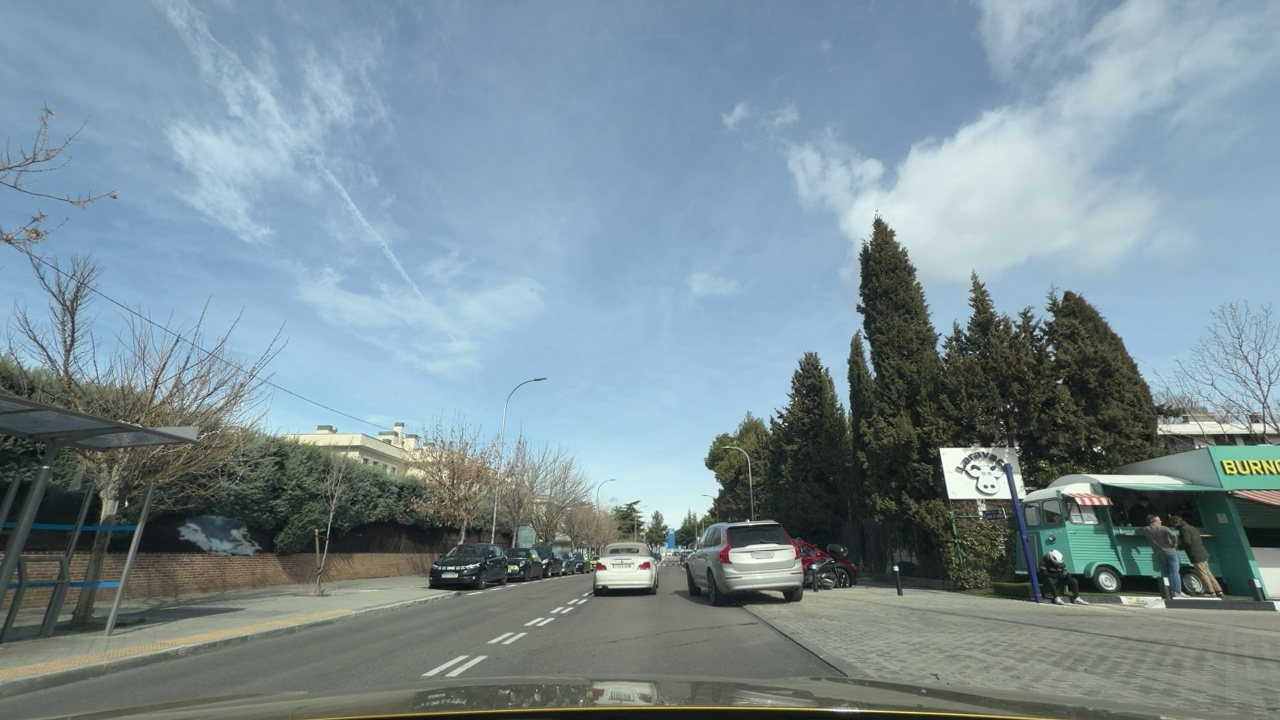
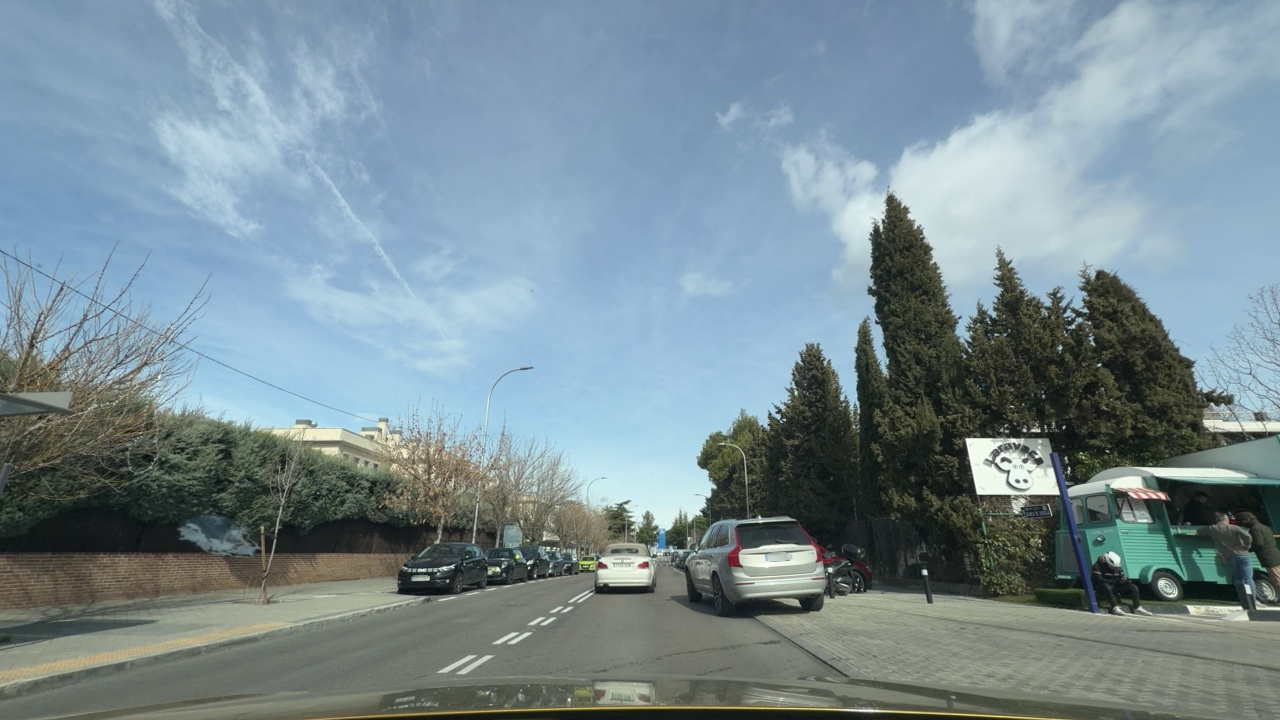
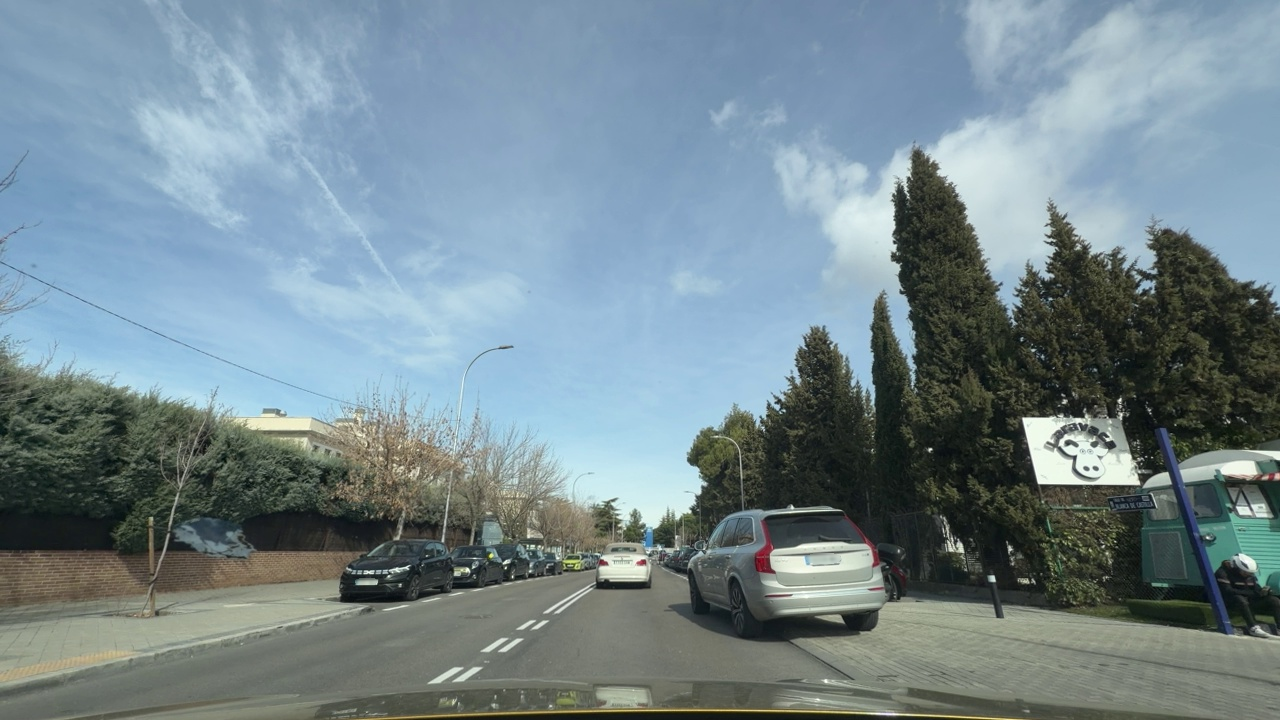
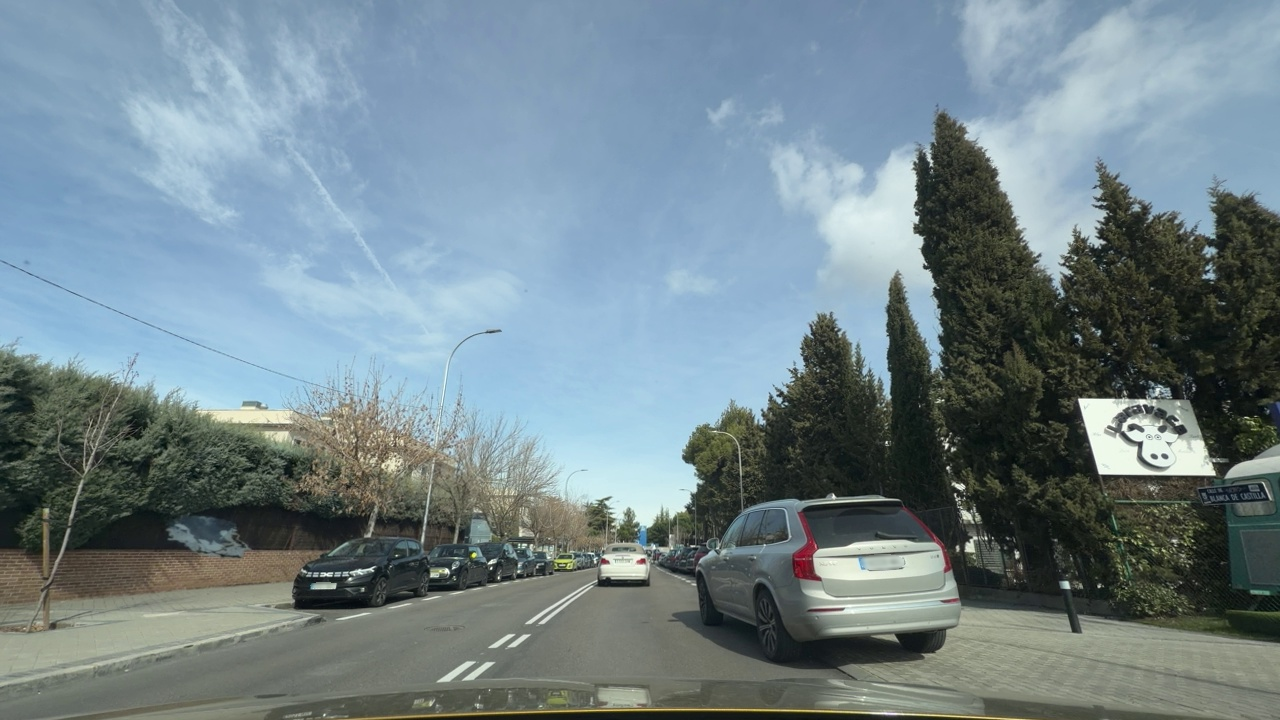
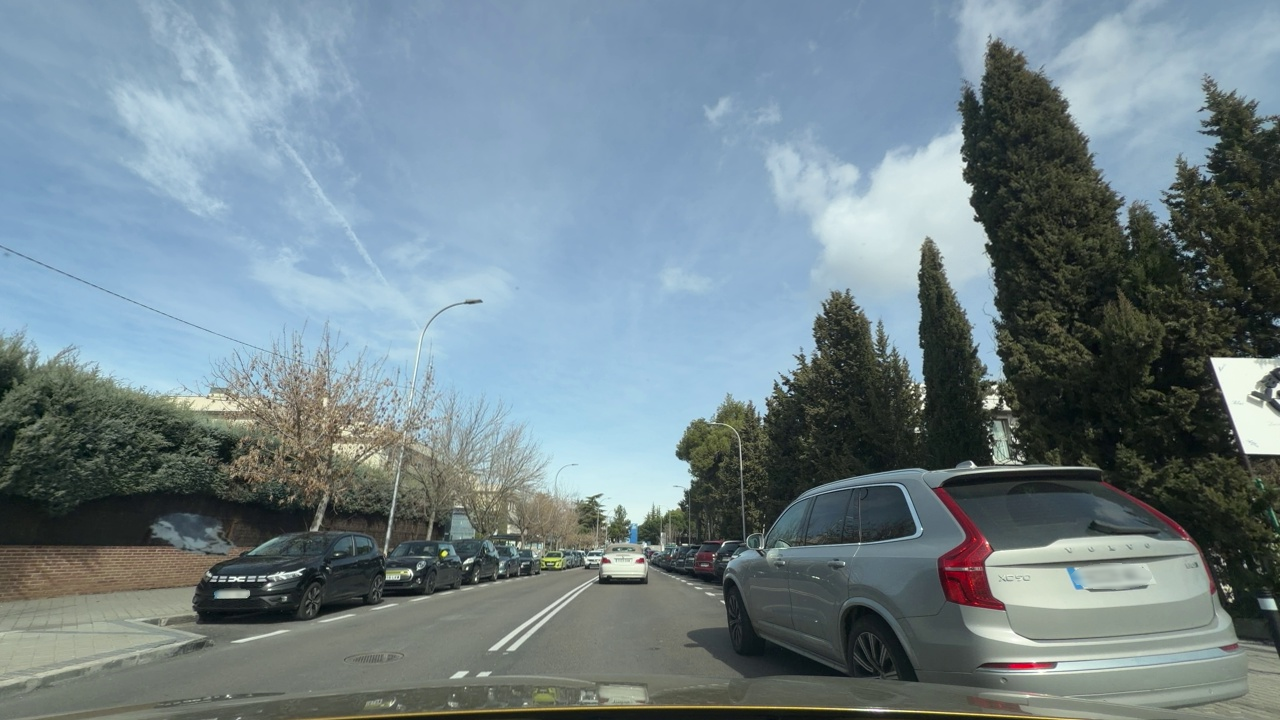
Situation: Lateral parked car
Question: Are vehicles present on the right side of the ego lane?
Answer: Yes
Reasoning: There are parallel parked cars on the right. It highlights a grey car that it is incorrectly parked and it is ocluding some of the drivable road

Situation: Lateral parked car
Question: Are vehicles parked parallel or perpendicular to the roadway near the ego lane?
Answer: Yes
Reasoning: Cars are parked parallel to the ego lane

Situation: Lateral parked car
Question: Does the environment indicate an urban road where curbside parking is permitted?
Answer: Yes
Reasoning: Buildings and curbside parking indicate an urban environment.

Situation: Lateral parked car
Question: Is the ego vehicle traveling in a middle lane with traffic lanes on both sides?
Answer: No
Reasoning: Ego is driving on the right lane of a two sided road

Situation: Lateral parked car
Question: Are vehicles present on the left side of the ego lane?
Answer: Yes
Reasoning: There are some parallel parked vehicles on the left